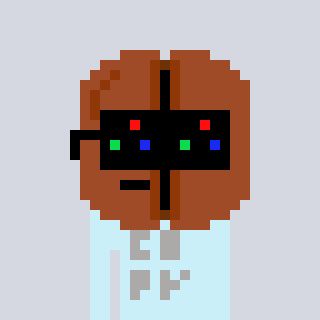
a pixel art character with square black sunglasses, a coffeebean-shaped head and a cold-colored body on a cool background